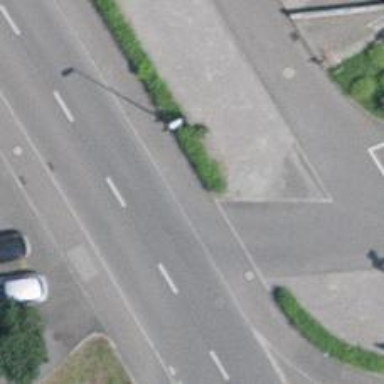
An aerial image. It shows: Sidewalk along the footway.